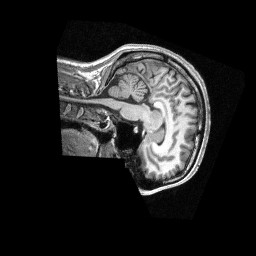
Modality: T1w
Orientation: sagittal
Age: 25
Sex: male
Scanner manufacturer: siemens
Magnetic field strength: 3 T
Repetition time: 2.3 s
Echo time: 0.00298 s